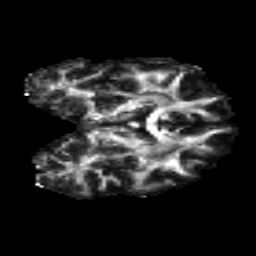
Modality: FA
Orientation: coronal
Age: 24
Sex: female
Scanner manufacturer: siemens
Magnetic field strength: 3 T
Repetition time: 8.8 s
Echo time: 0.085 s